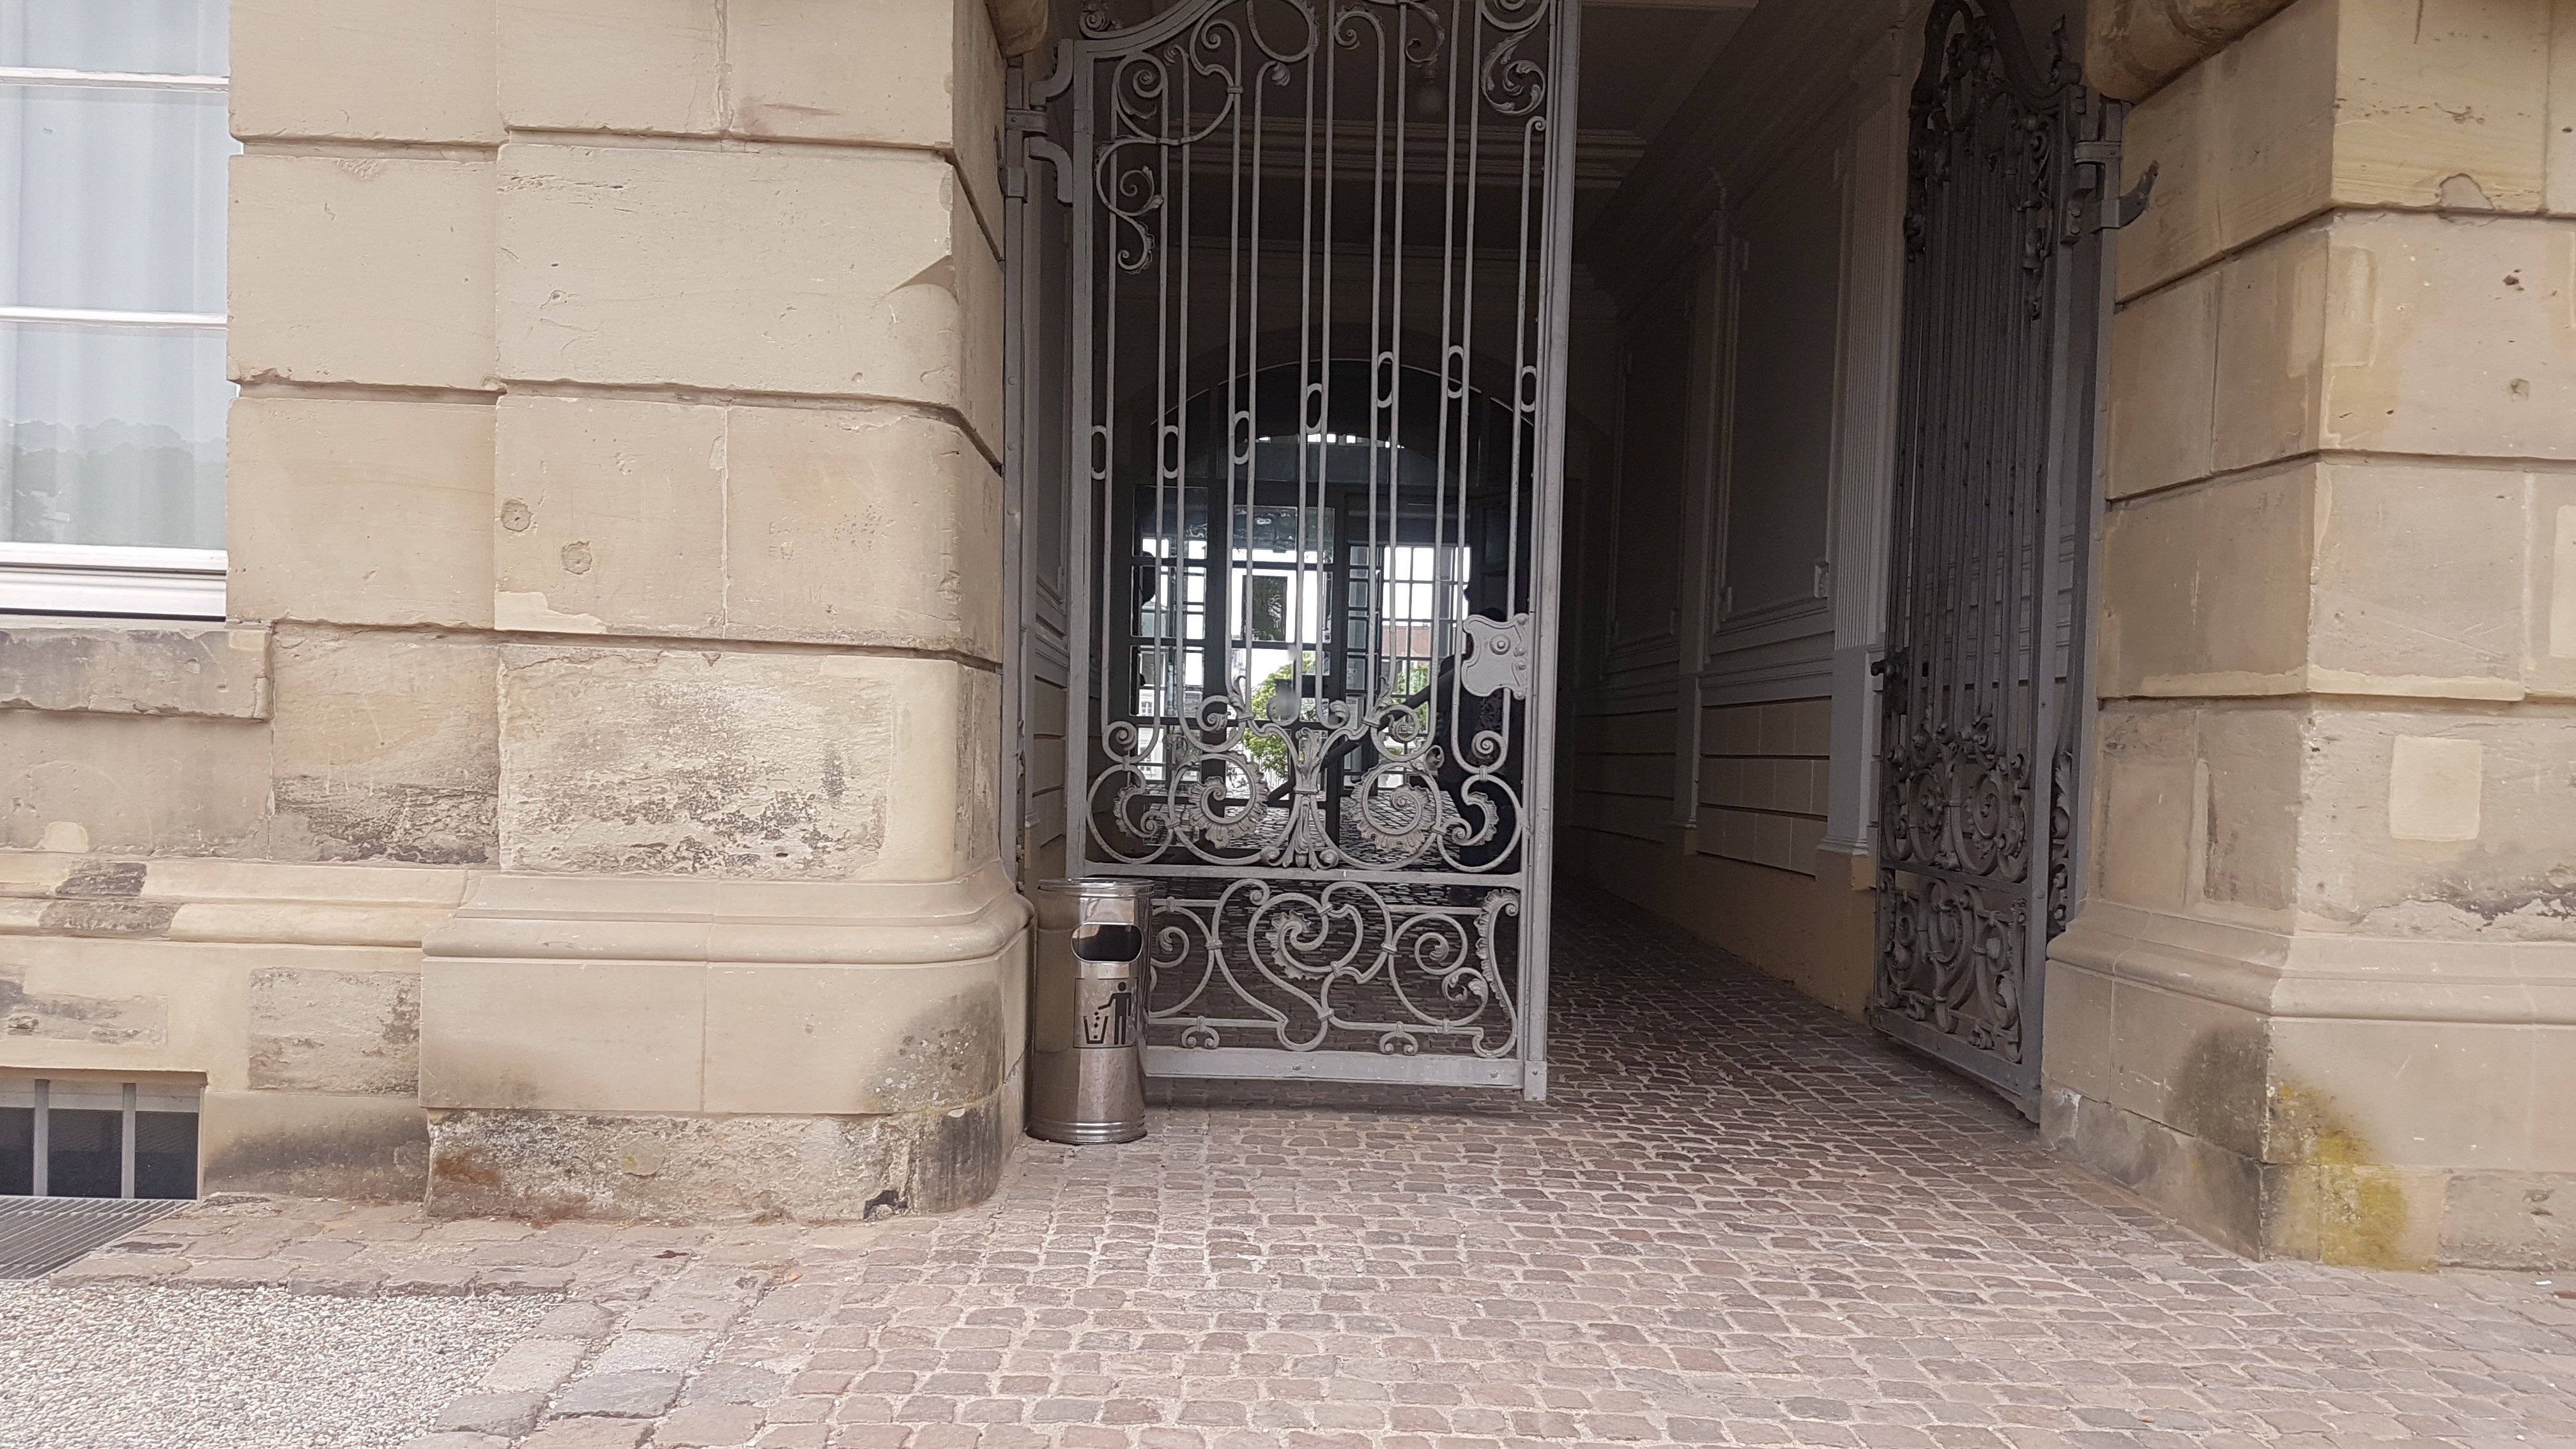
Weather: clear
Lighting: day
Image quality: good
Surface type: walking surface
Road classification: path, pedestrian
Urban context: urban centre
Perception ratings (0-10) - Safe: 6.7, Lively: 3.57, Beautiful: 4.66, Boring: 4.67, Depressing: 4.54, Wealthy: 8.22